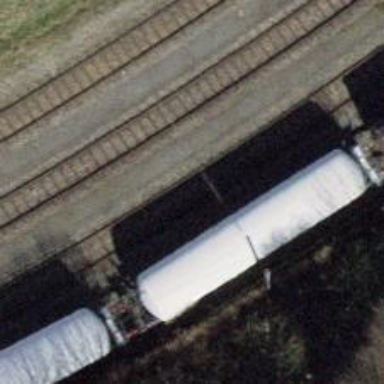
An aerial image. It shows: Single-track electrified railway spur with contact line for service.